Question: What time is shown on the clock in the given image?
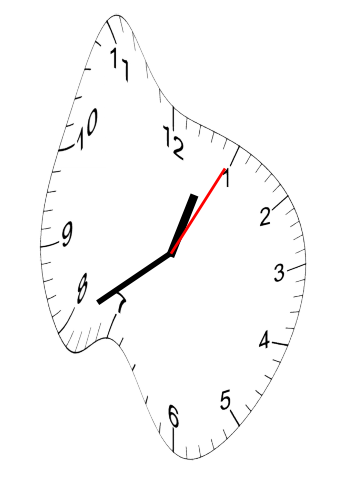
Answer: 12:40:05